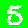
Digit: 5